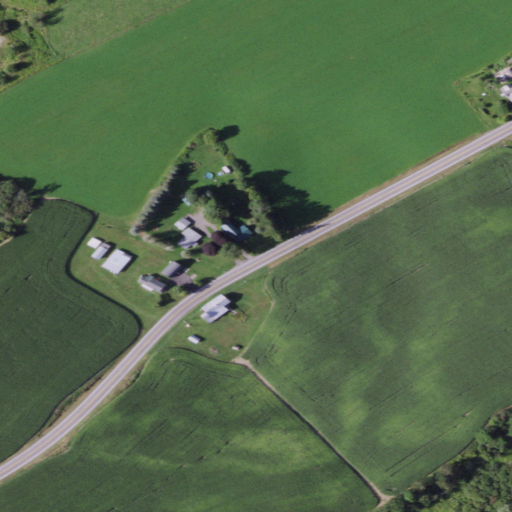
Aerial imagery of valley in New York named Pleasant Valley containing cultivated crops, pasture, open development, low intensity development, medium intensity development, and woody wetlands